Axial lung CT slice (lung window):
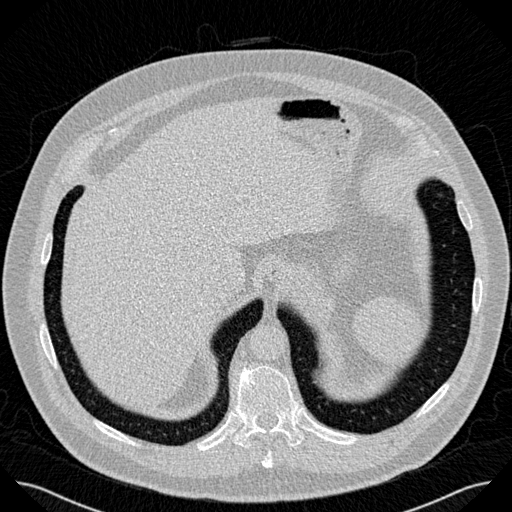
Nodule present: no